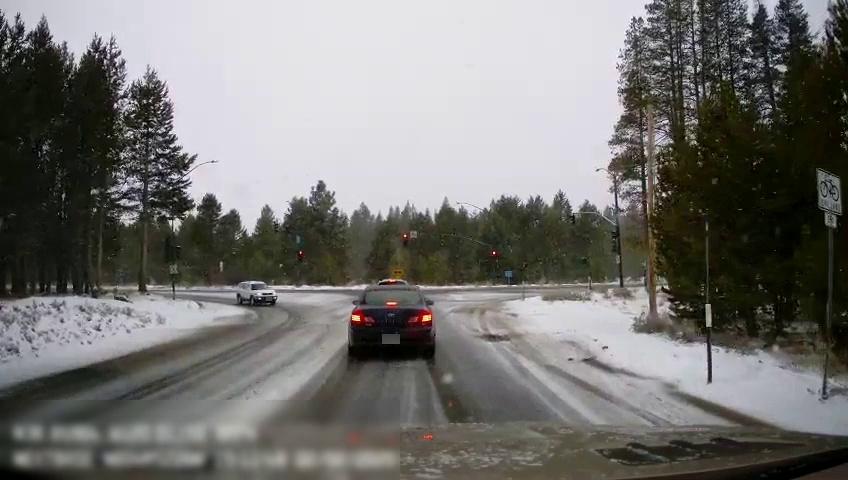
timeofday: Day
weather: Snowy
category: Drivable Space
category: Vehicles | SUV
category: Vehicles | Car
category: Vehicles | SUV
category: Traffic | Signs
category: Traffic | Lights
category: Traffic | Lights
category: Traffic | Lights
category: Traffic | Signs
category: Traffic | Lights
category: Traffic | Lights
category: Traffic | Signs
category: Traffic | Lights
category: Traffic | Lights